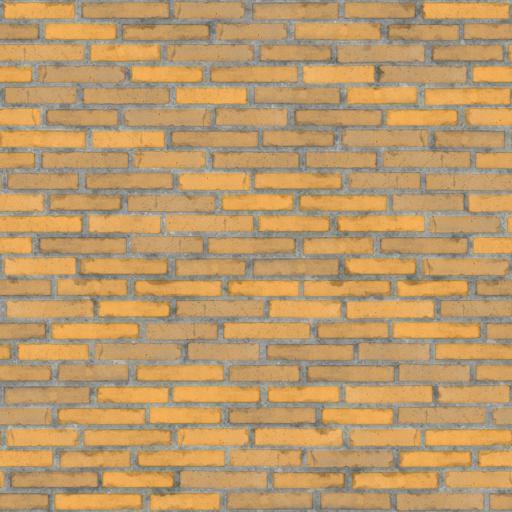
Tags: bricks yellow